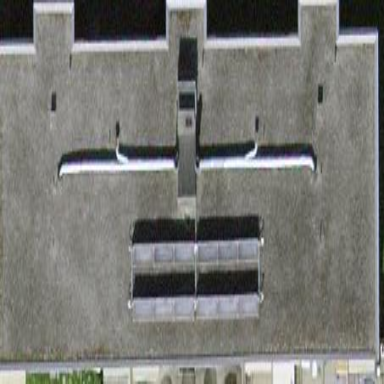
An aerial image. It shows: Building with apartments and flat roof.